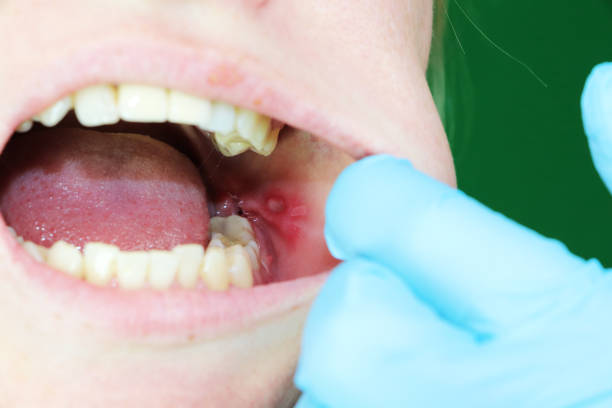
Condition: Mouth Ulcer